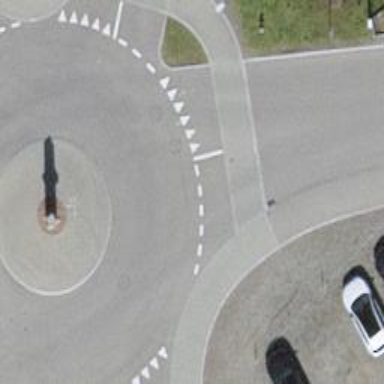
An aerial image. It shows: Road with "give way" sign.